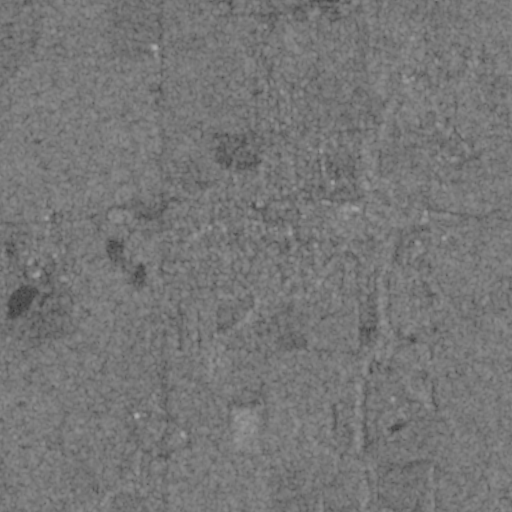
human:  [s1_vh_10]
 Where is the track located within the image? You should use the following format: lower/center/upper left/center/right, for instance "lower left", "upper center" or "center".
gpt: The track is located in the upper right of the image.
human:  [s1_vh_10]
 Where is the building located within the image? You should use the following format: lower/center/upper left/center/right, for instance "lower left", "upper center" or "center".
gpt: The building is located in the upper center of the image.
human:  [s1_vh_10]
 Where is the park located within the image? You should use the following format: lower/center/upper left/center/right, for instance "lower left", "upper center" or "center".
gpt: There is no park in the image.

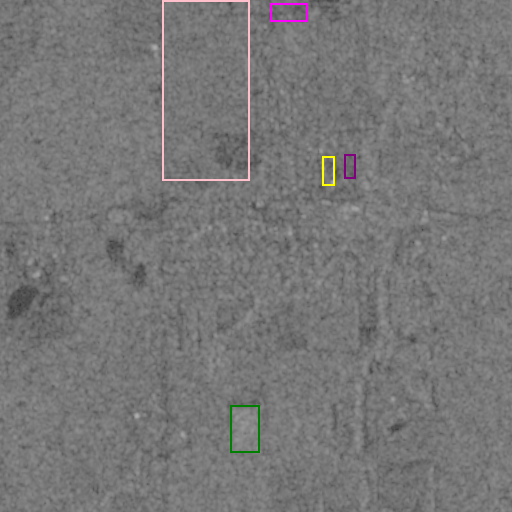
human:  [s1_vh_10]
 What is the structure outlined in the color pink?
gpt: The structure outlined in pink is a crop field.
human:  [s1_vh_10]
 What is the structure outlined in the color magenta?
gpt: The structure outlined in magenta is a park.
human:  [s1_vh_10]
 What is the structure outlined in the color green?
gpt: The structure outlined in green is a power substation.
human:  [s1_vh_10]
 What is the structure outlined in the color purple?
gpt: The structure outlined in purple is a track.
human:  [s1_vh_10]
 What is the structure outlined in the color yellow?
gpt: The structure outlined in yellow is a building.
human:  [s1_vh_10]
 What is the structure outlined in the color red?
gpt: There is no red outline.